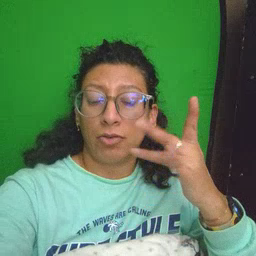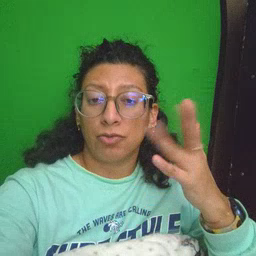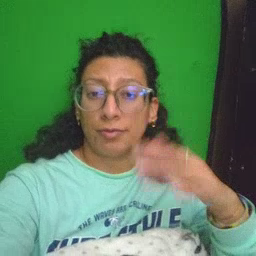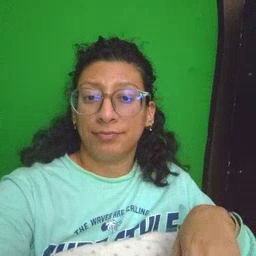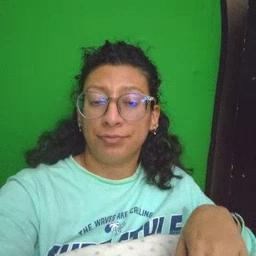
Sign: finger